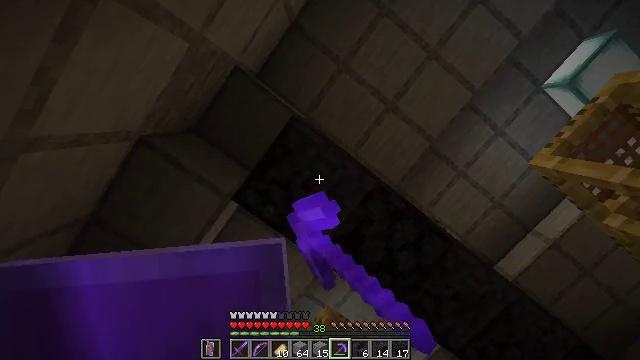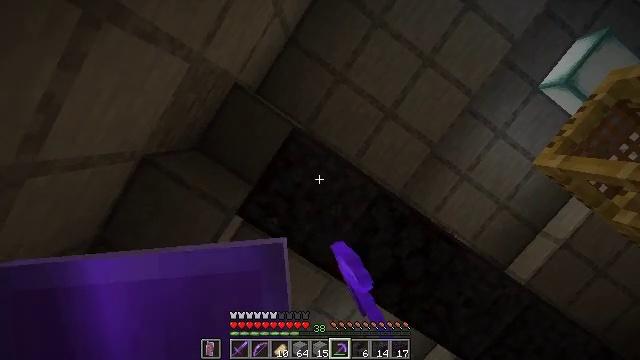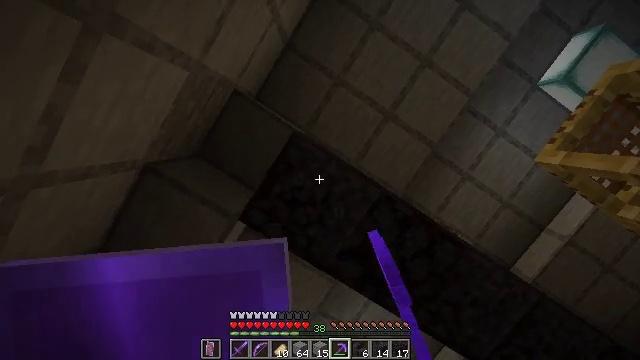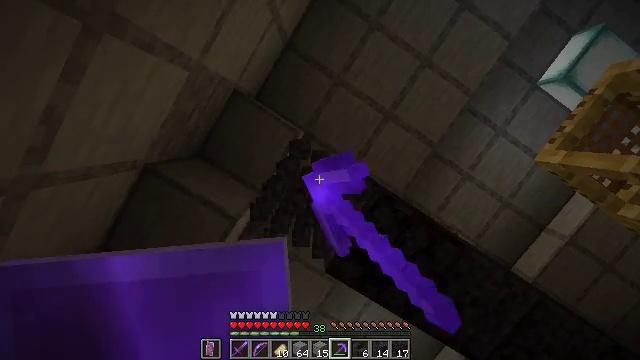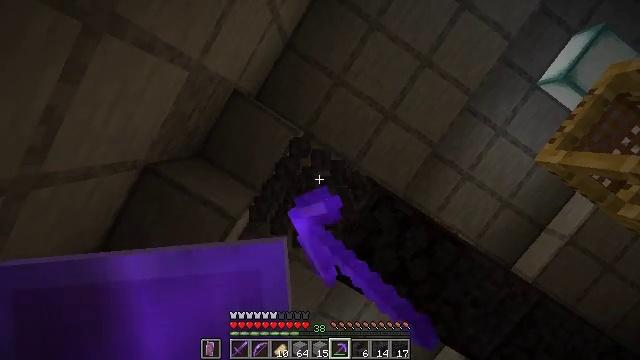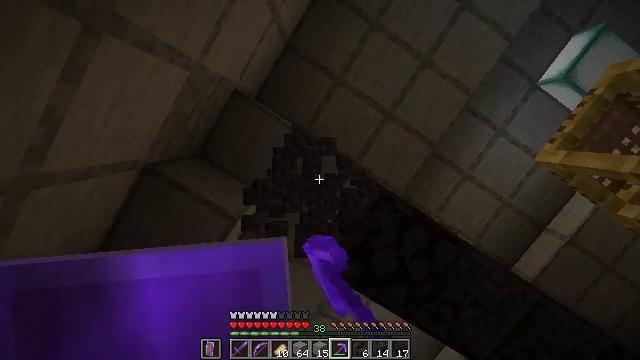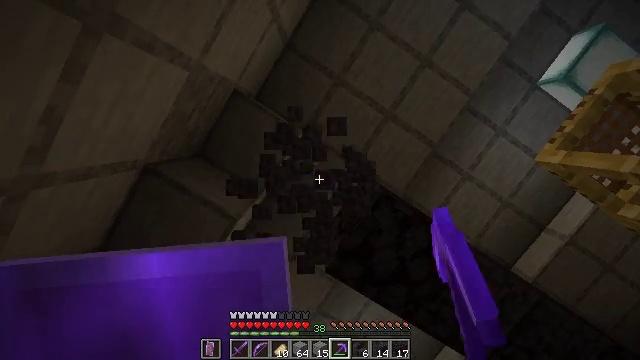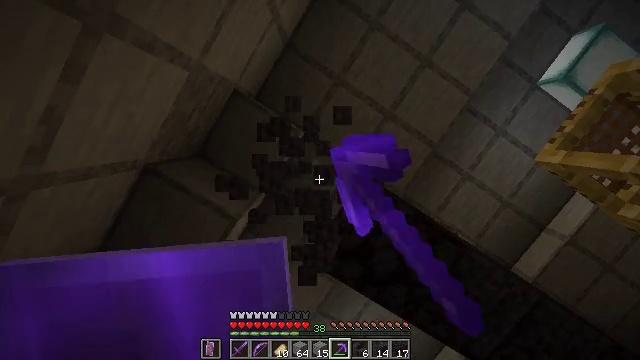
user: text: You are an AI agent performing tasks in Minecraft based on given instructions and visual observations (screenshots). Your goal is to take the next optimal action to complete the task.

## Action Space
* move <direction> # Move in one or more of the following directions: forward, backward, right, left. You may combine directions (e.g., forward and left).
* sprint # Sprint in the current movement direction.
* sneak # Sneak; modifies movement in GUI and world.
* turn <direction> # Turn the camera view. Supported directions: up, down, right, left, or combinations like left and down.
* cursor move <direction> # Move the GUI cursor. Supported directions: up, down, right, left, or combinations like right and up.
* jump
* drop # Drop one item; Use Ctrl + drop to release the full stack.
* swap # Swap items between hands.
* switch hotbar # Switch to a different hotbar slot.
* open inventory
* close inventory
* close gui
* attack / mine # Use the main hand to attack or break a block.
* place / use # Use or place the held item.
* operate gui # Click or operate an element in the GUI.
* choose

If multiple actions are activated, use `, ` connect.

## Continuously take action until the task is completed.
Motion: motion action
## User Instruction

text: Break the polished blackstone block.
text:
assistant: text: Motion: turn left and up, attack / mine
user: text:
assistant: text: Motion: turn left, attack / mine
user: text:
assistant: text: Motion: attack / mine
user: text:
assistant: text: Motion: attack / mine
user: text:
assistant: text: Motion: attack / mine
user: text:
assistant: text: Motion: attack / mine
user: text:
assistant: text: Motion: no_op
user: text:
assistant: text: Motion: no_op